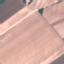
Land use / land cover: AnnualCrop